Interaction volume radius: 10 \u00c5
Interaction volume height: 20 \u00c5
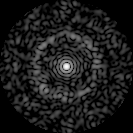
Disorder parameter: 0.8497